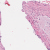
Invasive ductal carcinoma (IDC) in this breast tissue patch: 0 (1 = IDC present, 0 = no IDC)